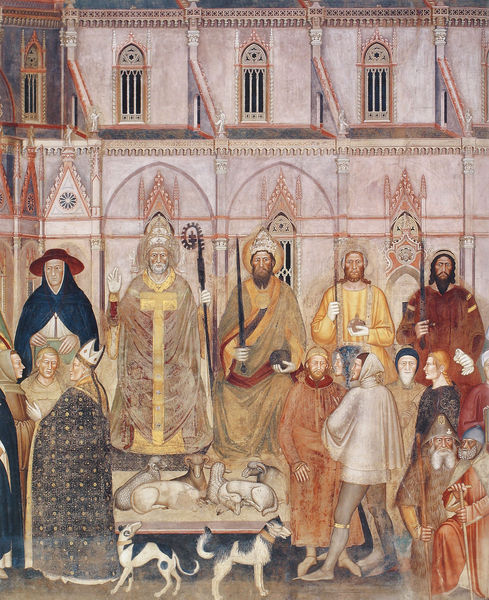
Titel: Spanische Kapelle (ehemaliger Kapitelsaal)
Künstler: Andrea di Bonaiuto
Standort: Florenz, S. Maria Novella, Spanische Kapelle (EU - I - Toskana)
Schlagwörter: blau, gemälde, menschen, sitzen, hut, männer, szene, hund, hunde, rot, stehen, kirche, gotik, bauern, bischof, könig, men, papst, window, women, painting, windows, lamm, palast, dom, schwert, kardinal, kathedrale, mittelalter, building, chor, bischöfe, geistliche, mitra, könige, heilige, fresko, drawing, gothik, lämmer, schafe, hirten, dog, ornat, zepter, mann, clothes, cat, religion, chorgestühl, bischofsstab, reichsapfel, pabst, hound, kardinal bischöfe, hond, mannen